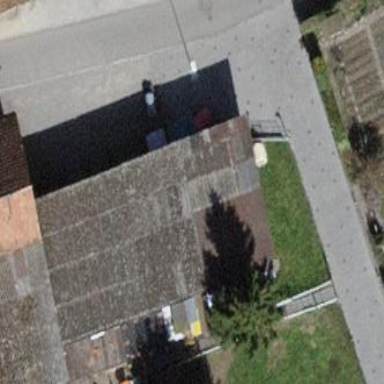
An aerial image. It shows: Building with tiled roof.